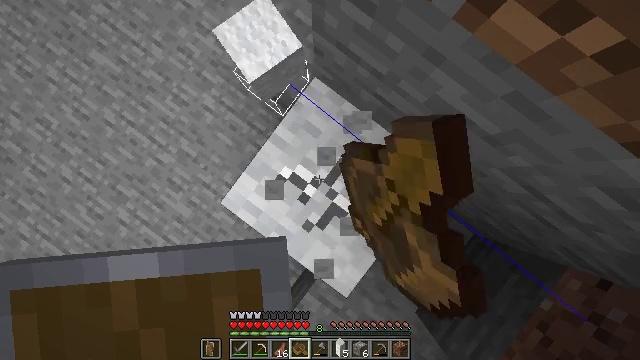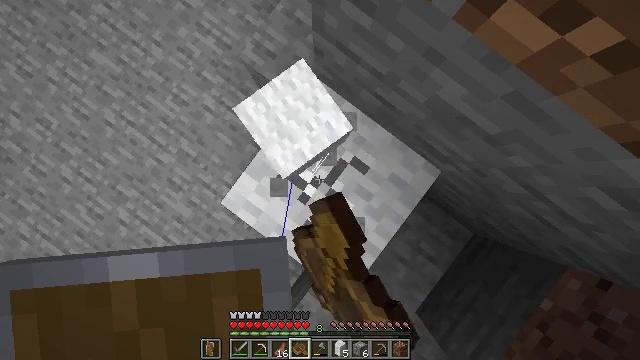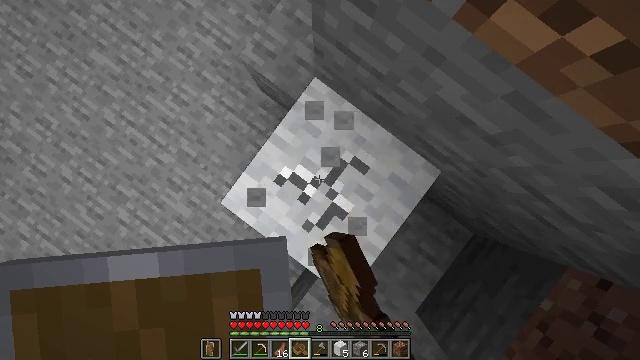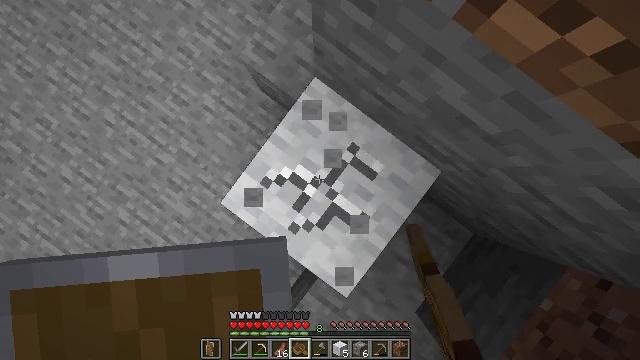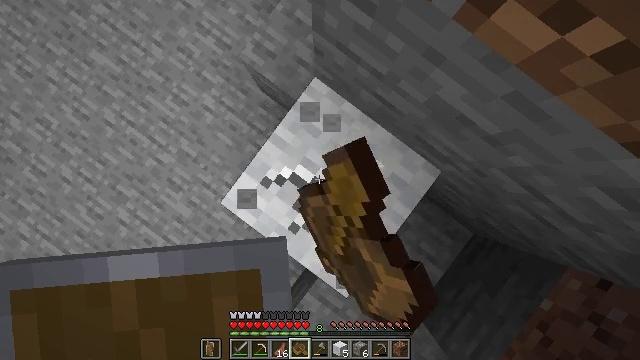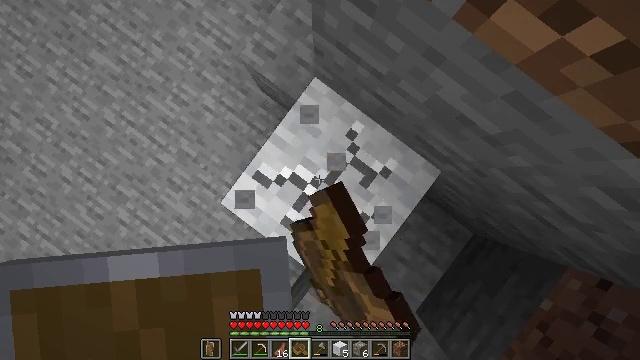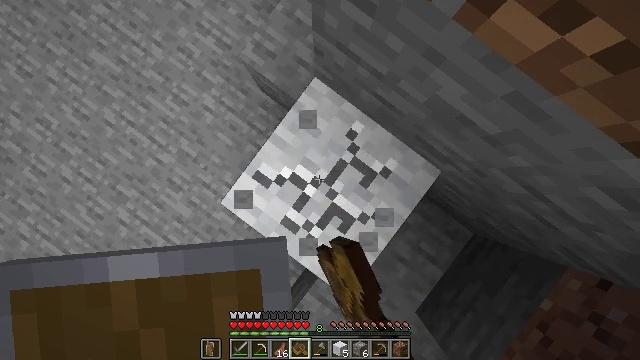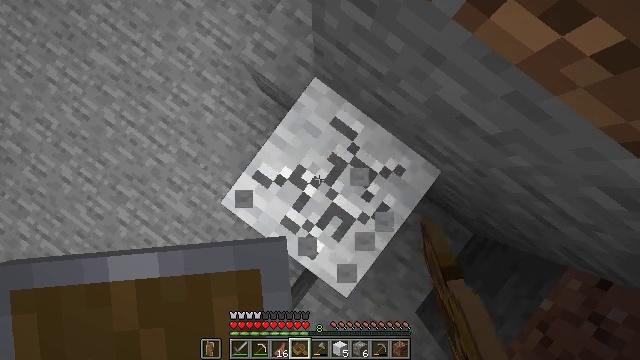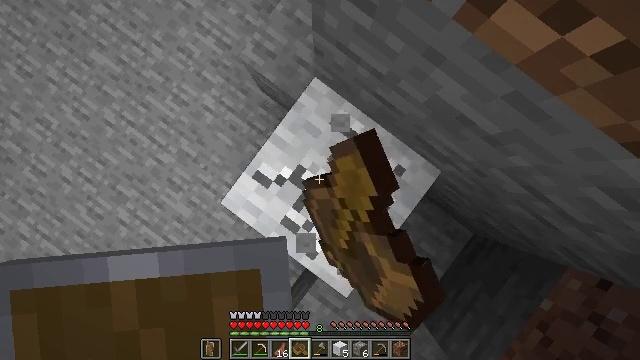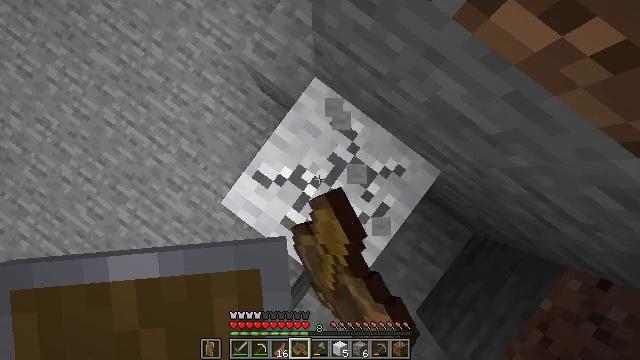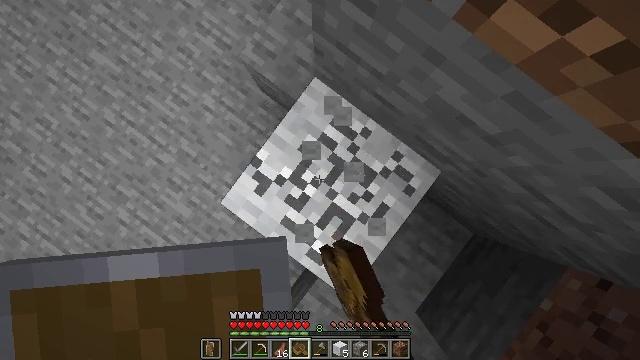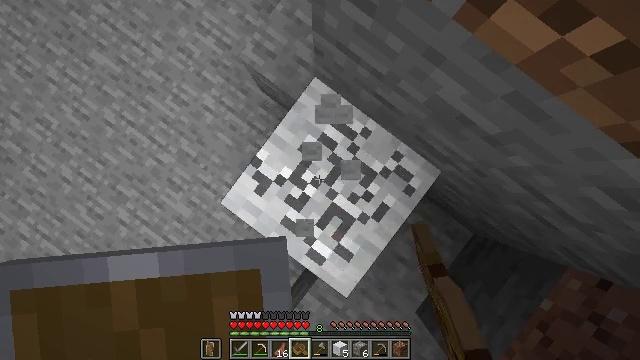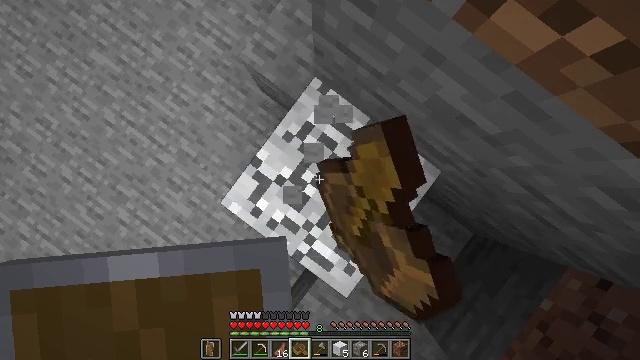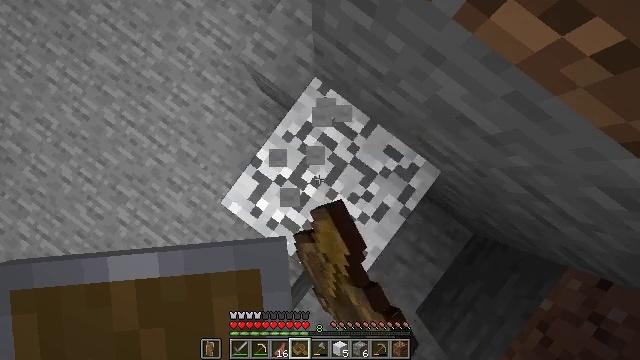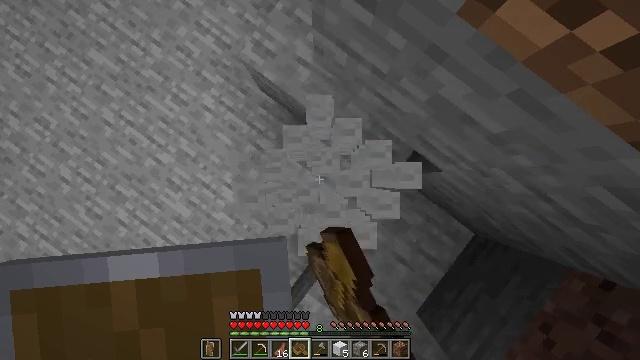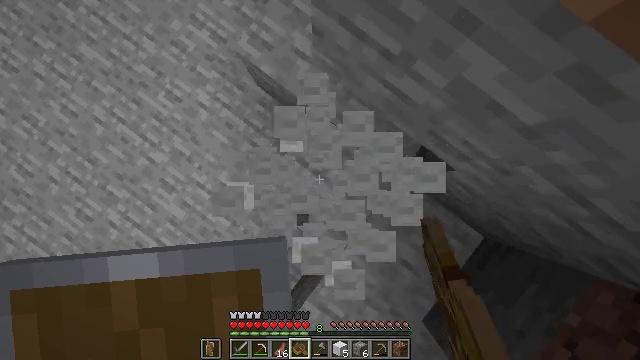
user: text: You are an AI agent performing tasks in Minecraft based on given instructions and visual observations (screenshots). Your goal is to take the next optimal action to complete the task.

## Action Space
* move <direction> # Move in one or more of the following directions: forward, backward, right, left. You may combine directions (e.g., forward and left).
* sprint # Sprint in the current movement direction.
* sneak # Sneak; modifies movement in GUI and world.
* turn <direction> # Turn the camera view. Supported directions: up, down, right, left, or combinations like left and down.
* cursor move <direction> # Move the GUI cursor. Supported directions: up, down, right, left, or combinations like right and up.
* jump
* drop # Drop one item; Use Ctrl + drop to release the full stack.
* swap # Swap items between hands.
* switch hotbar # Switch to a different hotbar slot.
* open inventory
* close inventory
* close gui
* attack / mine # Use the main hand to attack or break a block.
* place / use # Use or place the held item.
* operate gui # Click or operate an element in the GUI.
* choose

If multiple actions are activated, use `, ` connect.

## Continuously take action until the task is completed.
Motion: motion action
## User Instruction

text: Attack the white wool to collect it.
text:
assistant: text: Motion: attack / mine
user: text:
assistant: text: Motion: attack / mine
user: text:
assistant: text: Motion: attack / mine
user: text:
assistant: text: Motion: attack / mine
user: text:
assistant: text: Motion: attack / mine
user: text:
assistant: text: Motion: attack / mine
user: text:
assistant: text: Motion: attack / mine
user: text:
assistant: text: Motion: attack / mine
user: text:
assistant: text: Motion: attack / mine
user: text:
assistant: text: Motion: attack / mine
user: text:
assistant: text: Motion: attack / mine
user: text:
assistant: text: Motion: attack / mine
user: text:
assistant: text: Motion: attack / mine
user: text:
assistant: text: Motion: attack / mine
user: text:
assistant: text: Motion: attack / mine
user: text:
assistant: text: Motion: attack / mine
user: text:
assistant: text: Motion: attack / mine
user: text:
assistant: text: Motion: attack / mine
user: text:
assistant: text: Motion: attack / mine